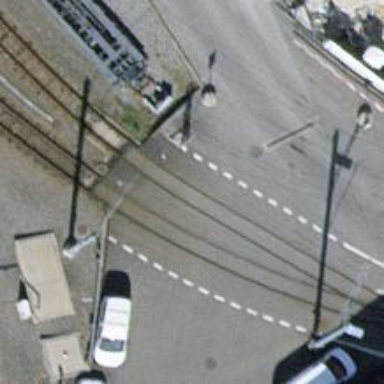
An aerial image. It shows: Narrow-gauge railway yard with electrified tracks featuring contact line.